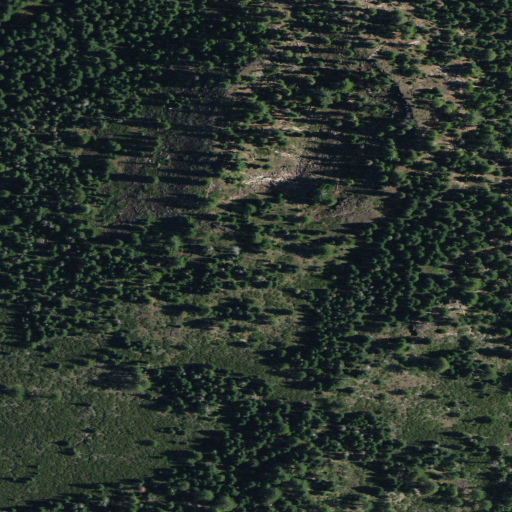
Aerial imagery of mountain in California named Yellowjacket Butte containing only evergreen forest